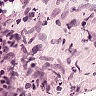
Metastatic tissue present: no